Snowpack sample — Buffalo Mountain, Silverthorne, Colorado, USA (1/25/25, 10:11 AM MST)
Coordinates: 39.6222, -106.1139
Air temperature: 22 °F
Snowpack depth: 110 cm
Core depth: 20 cm
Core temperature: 48.2 °F
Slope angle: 12°, slope face: 102°
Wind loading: high
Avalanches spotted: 0
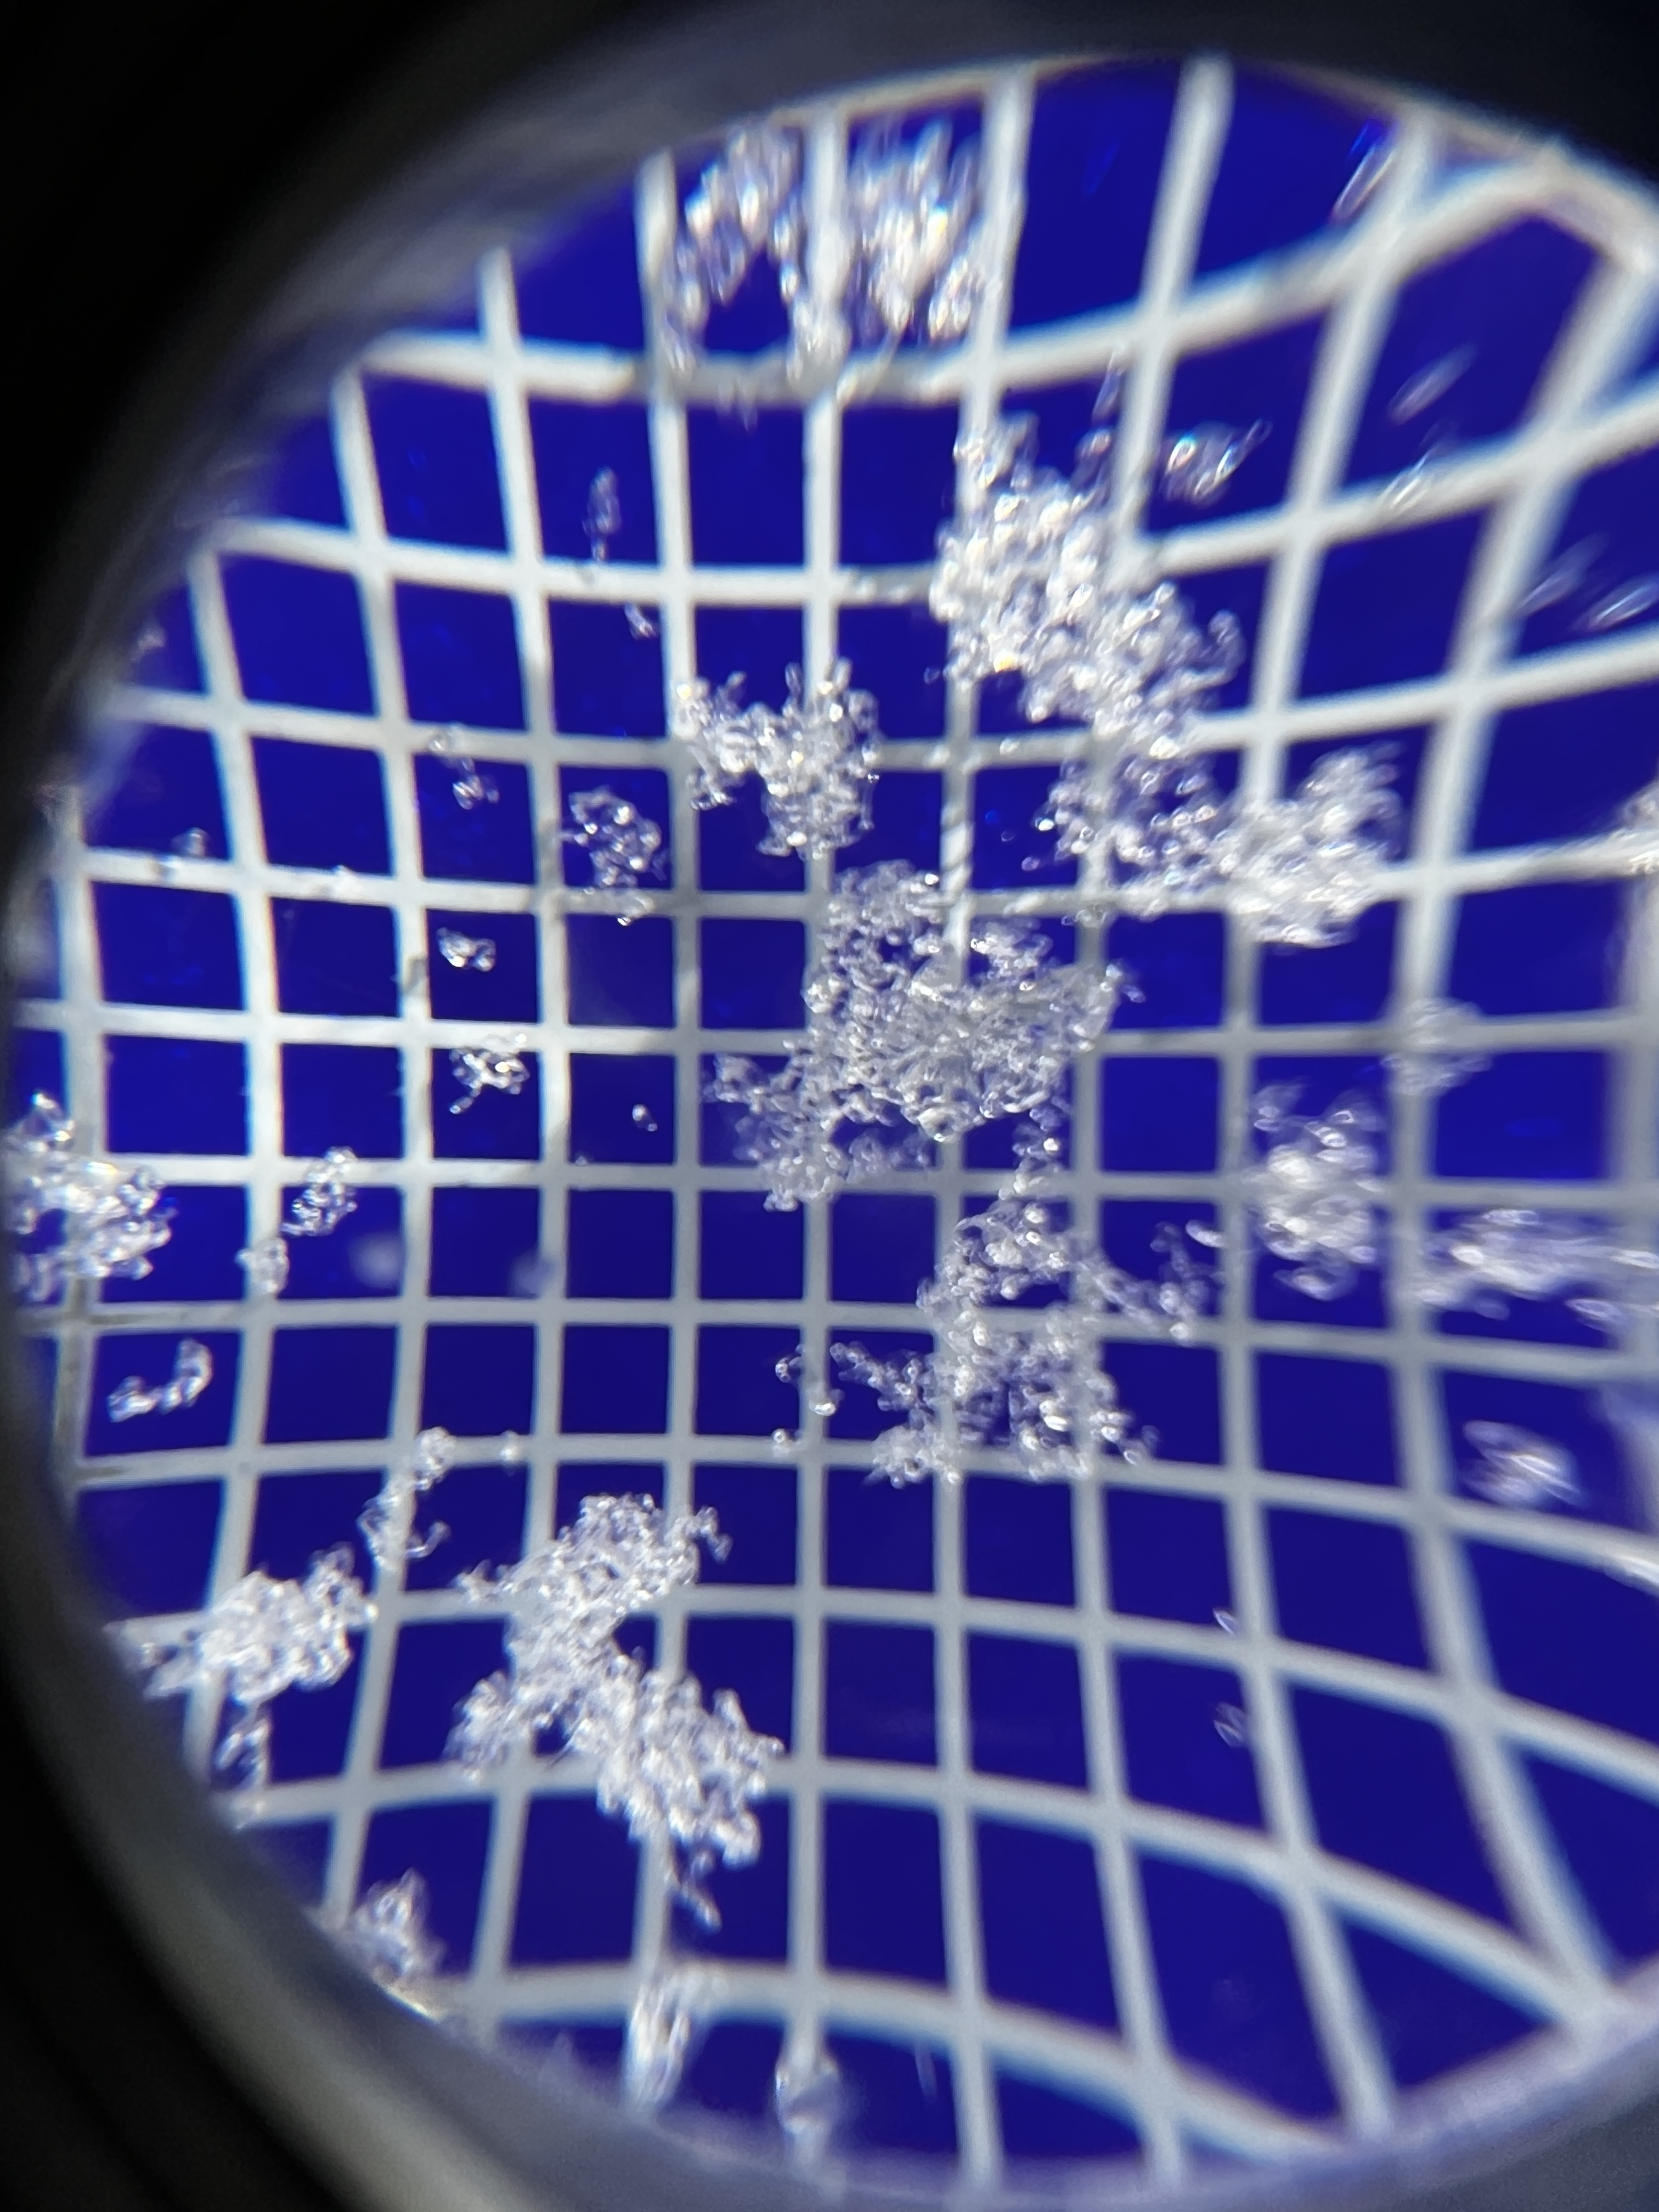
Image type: magnified_profile
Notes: No avalanches nearby, collected on the outskirts of a fire break 15 meters from the treeline, on way to Buffalo and Red Mountain